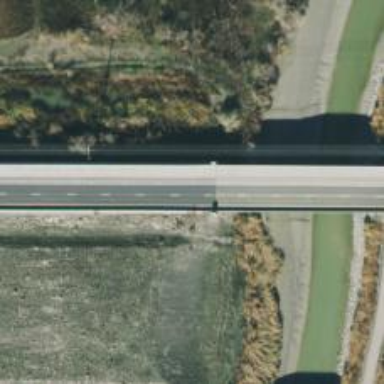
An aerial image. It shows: Bridge on trunk expressway.